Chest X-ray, AP view. Patient: 23 years old, sex M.
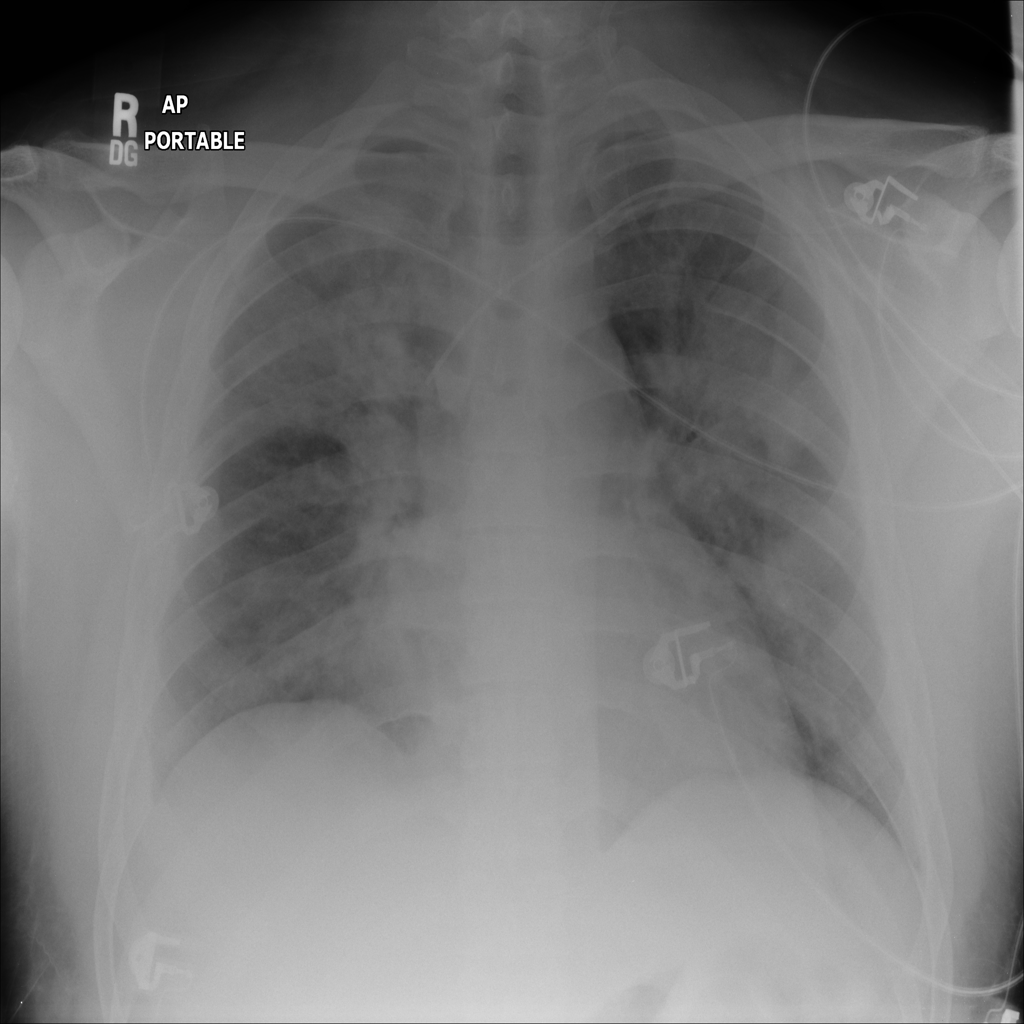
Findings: No Finding